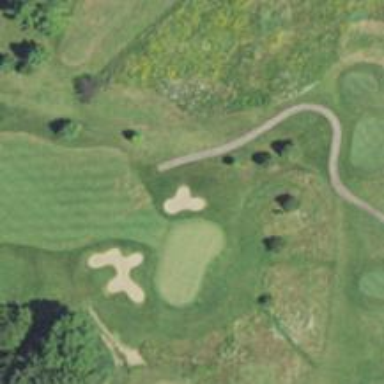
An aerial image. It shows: Golf hole.